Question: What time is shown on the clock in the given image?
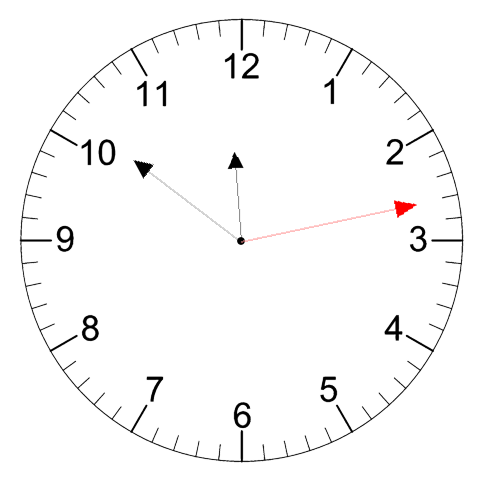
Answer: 11:51:13